Question: I developed an app with using my personal Apple developer account at beginning, then I was involved to another team and get this error when exporting as ad-hoc ipa file:

What should I do?
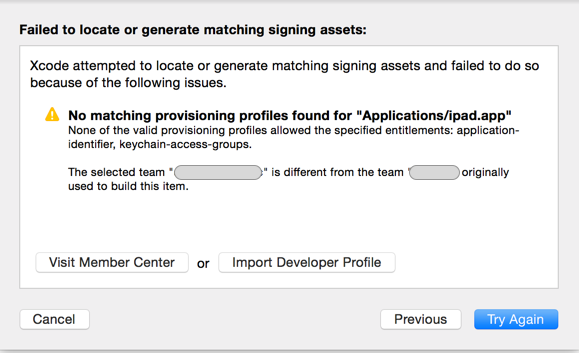
Answer:
1. Change Team name here.
2. Turn off Xcode and restart.
3. Archive.